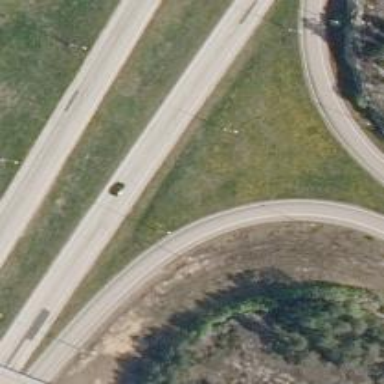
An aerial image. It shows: Trunk link highway with asphalt surface.